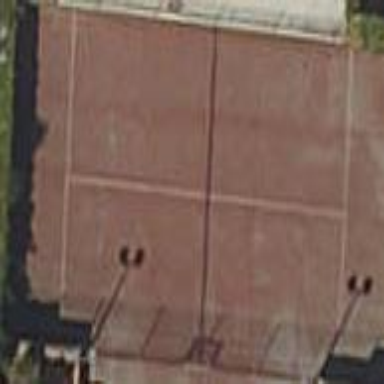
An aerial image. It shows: Tennis court in leisure pitch.